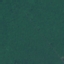
Land use / land cover: Forest